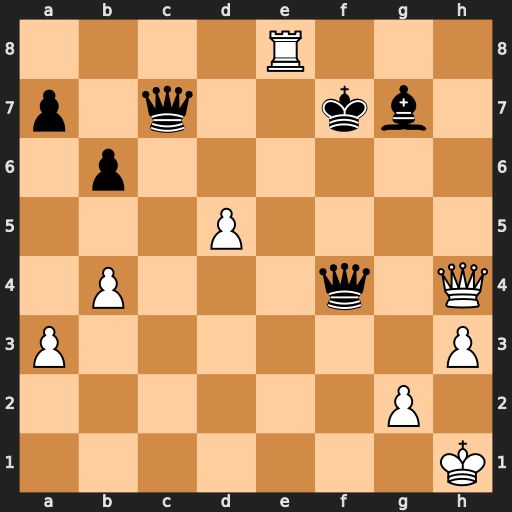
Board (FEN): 4R3/p1q2kb1/1p6/3P4/1P3q1Q/P6P/6P1/7K
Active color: w
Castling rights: -
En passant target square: -
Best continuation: Qh5+ Kf6 Re6#